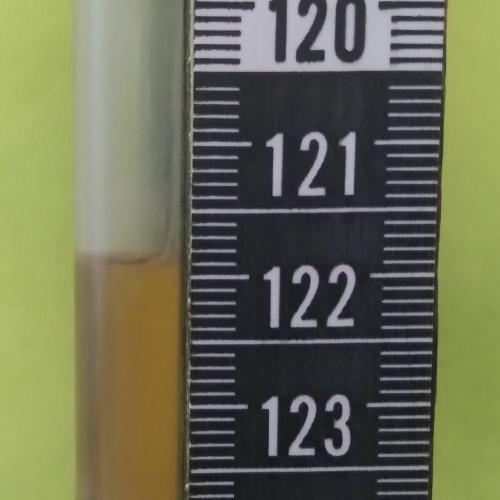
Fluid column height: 121.8 cm